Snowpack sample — Buffalo Mountain, Silverthorne, Colorado, USA (1/25/25, 10:11 AM MST)
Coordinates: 39.6222, -106.1139
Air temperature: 22 °F
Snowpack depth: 110 cm
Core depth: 40 cm
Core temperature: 46.4 °F
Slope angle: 12°, slope face: 102°
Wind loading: high
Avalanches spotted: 0
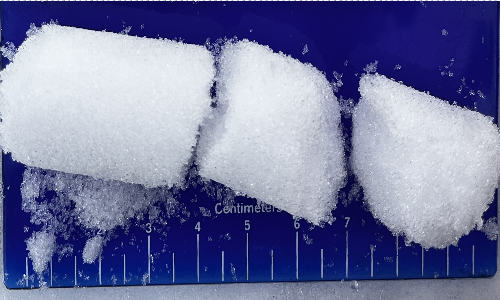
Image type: core
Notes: No avalanches nearby, collected on the outskirts of a fire break 15 meters from the treeline, on way to Buffalo and Red Mountain